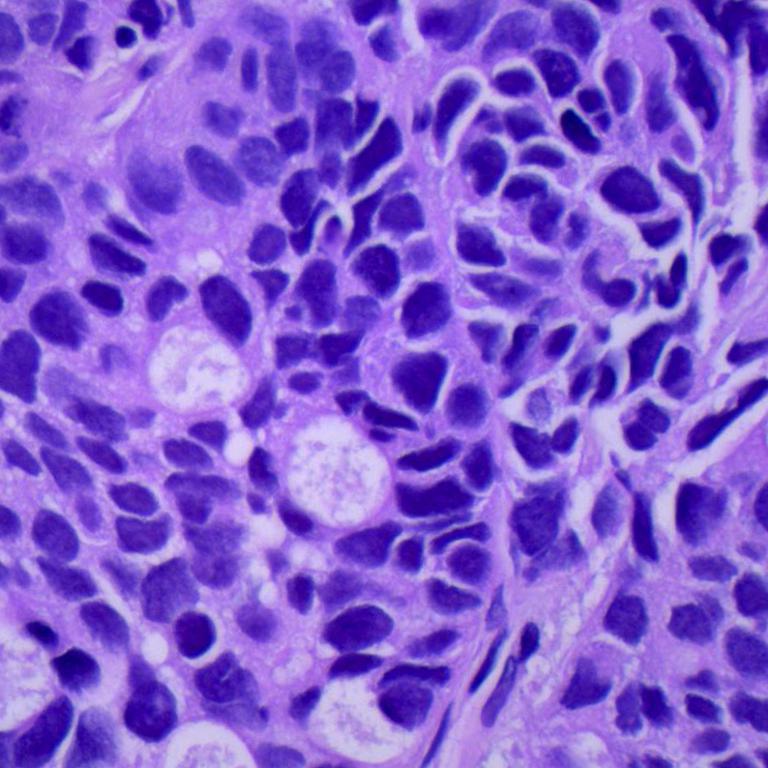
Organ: lung
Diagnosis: adenocarcinomas